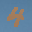
Label: 4